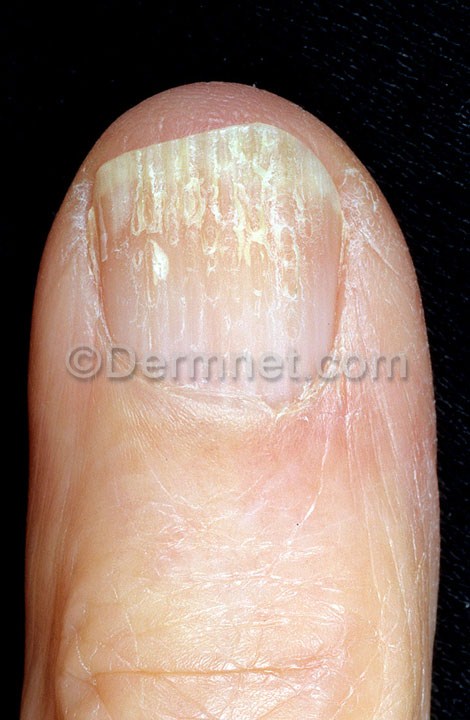
Disease: Nail Fungus and other Nail Disease